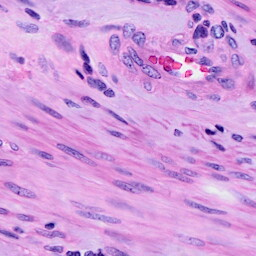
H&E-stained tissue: Cervix